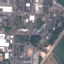
Land use / land cover class: Industrial